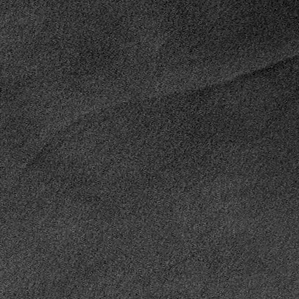
Label: frost